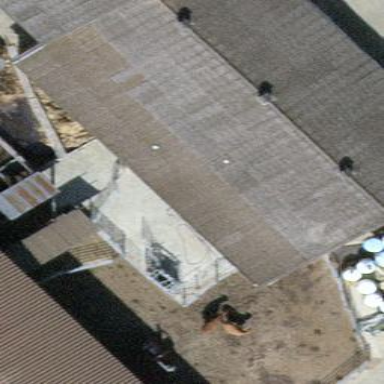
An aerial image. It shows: Stable building.